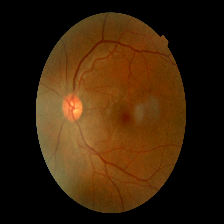
Diabetic retinopathy grade: Mild